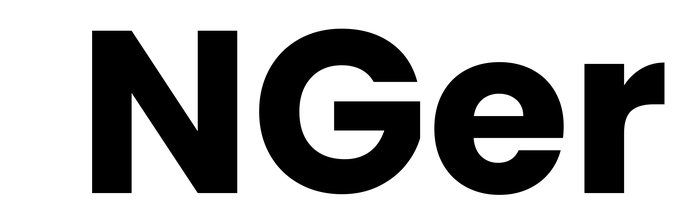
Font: Poppins-Bold